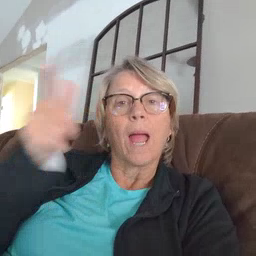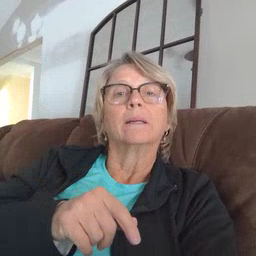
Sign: awake